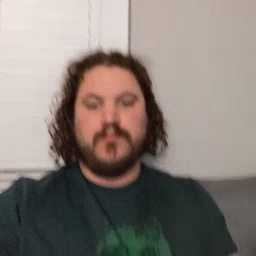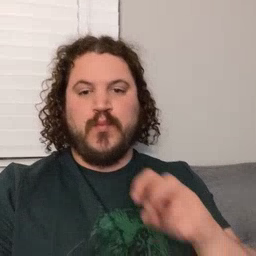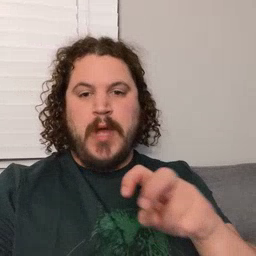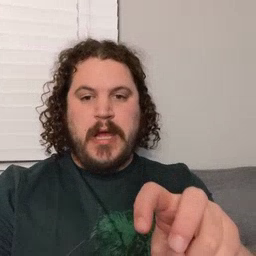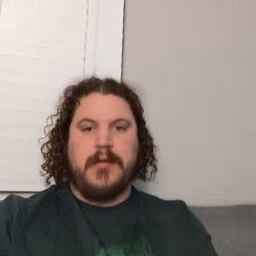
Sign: ride